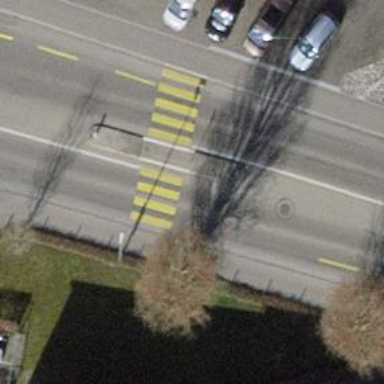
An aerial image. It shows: Uncontrolled crossing with central island on the road.